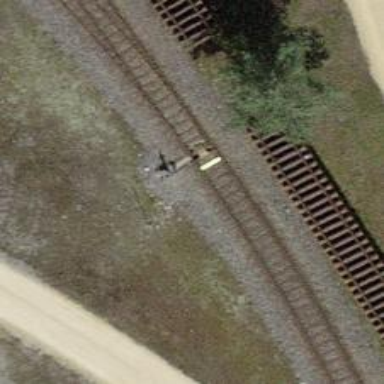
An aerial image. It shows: Railway switch.